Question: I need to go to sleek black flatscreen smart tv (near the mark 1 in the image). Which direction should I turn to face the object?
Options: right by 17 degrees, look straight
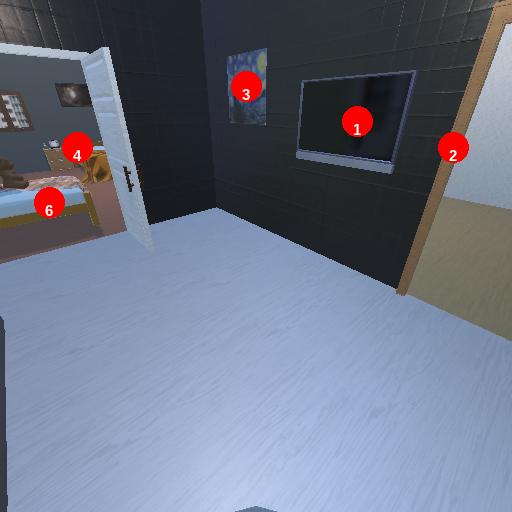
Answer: right by 17 degrees